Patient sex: M
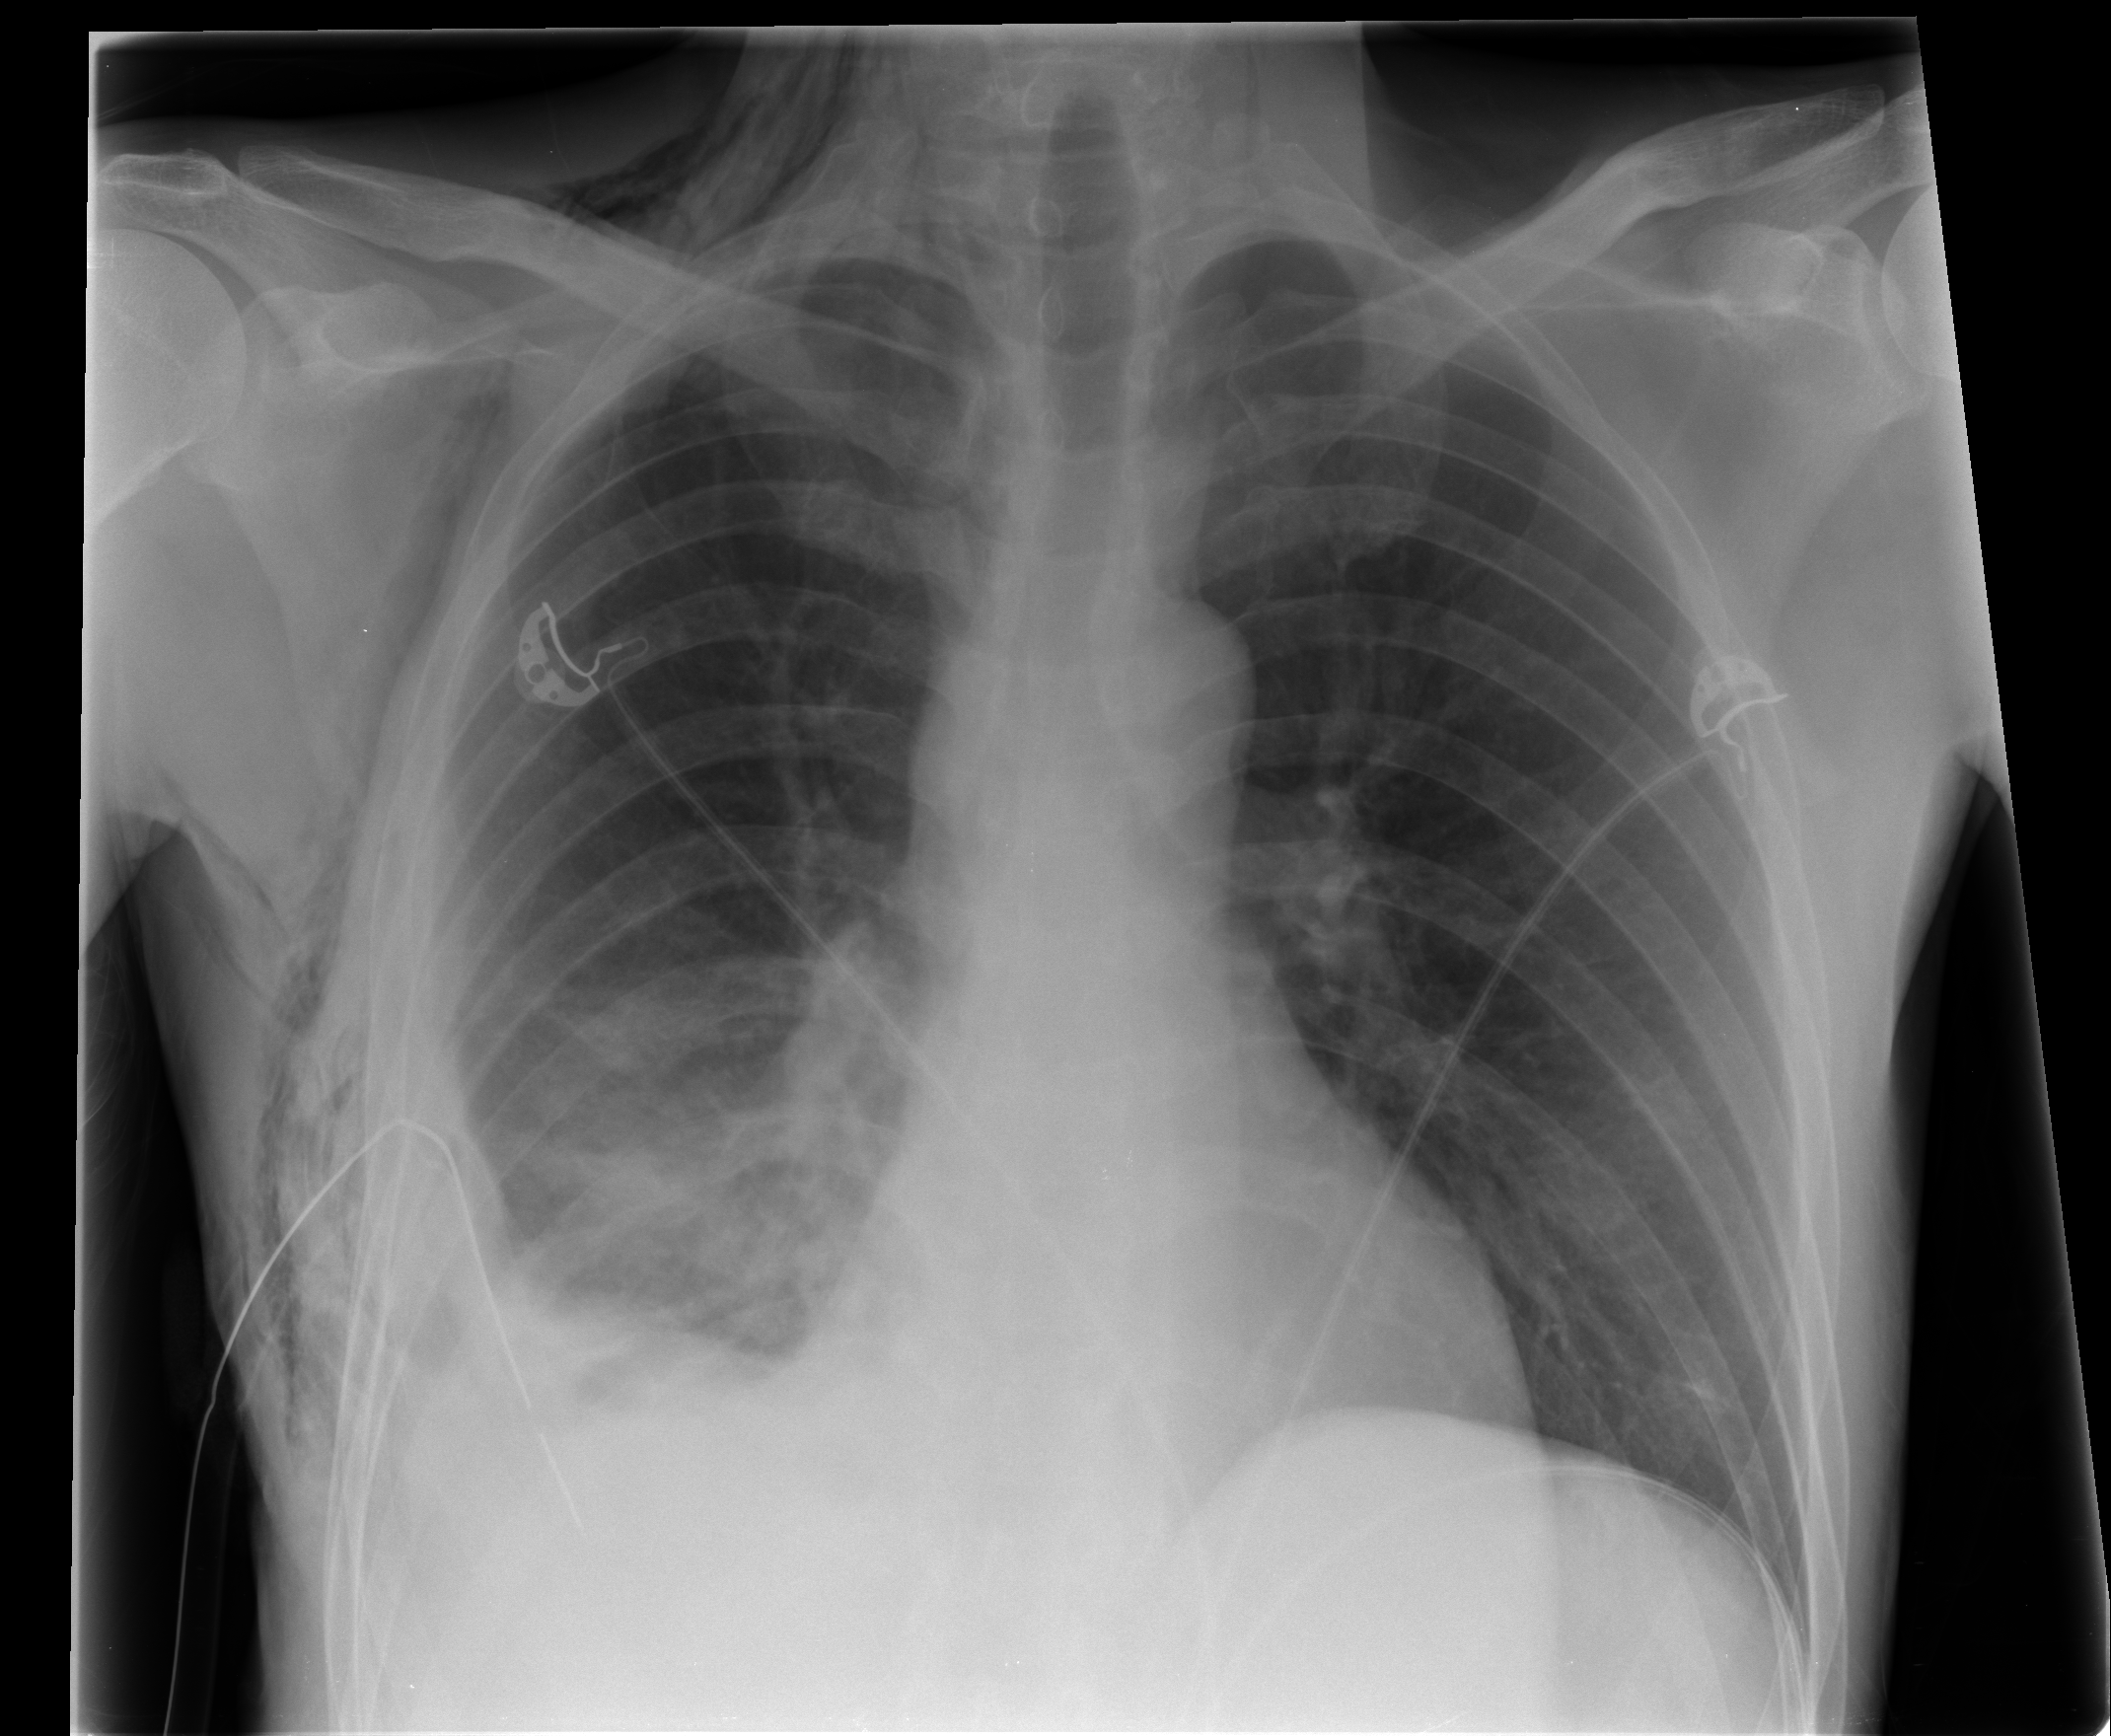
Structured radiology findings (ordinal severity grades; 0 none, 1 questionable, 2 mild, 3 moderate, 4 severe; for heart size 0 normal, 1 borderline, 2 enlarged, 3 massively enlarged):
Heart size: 0
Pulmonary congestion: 0
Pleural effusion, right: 0
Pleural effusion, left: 0
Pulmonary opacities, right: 0
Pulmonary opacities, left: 0
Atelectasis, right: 2
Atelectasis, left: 0